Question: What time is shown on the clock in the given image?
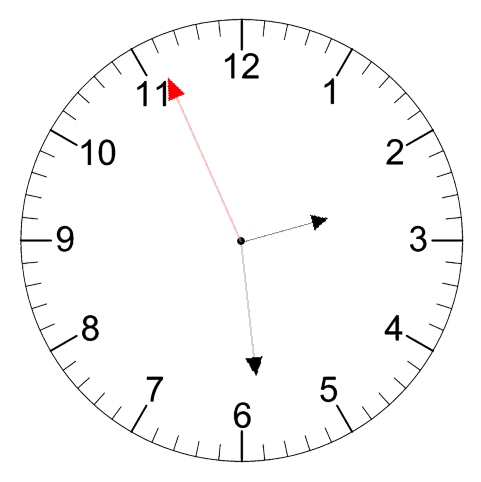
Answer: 02:28:56